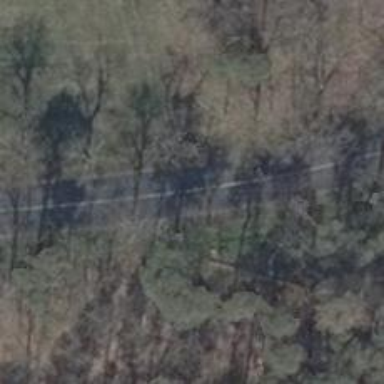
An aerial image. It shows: Tertiary road with asphalt surface.